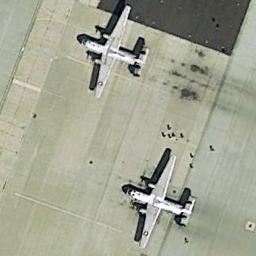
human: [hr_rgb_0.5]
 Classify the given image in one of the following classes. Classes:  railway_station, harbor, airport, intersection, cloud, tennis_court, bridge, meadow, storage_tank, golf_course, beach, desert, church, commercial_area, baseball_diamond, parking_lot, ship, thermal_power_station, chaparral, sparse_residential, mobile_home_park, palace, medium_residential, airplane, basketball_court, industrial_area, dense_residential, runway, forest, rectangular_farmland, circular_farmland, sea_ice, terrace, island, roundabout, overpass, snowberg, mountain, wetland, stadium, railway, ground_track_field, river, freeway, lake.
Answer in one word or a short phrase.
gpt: airplane